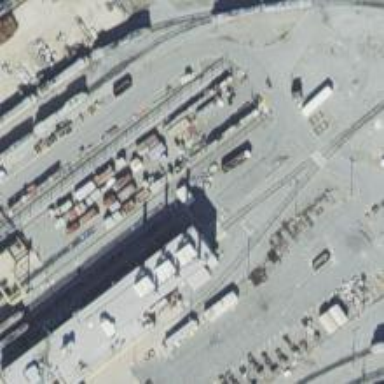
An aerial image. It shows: Railway yard used for servicing trains.